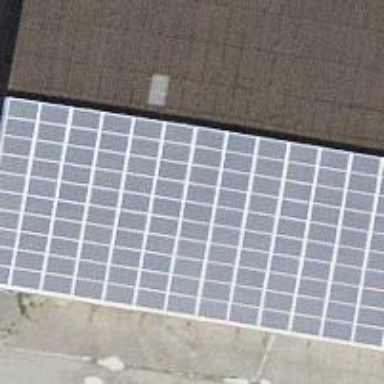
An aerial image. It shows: Solar power generator with photovoltaic panels.